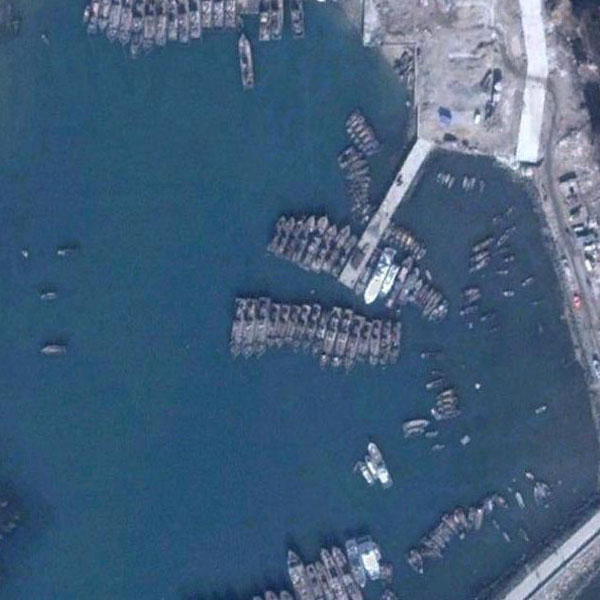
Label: Port